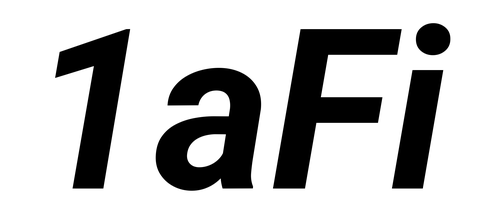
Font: Roboto-Italic_Bold_Italic